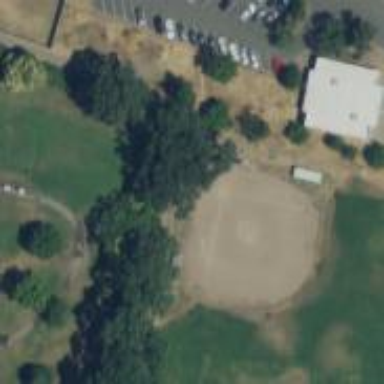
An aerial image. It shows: Baseball pitch for leisure land activities.